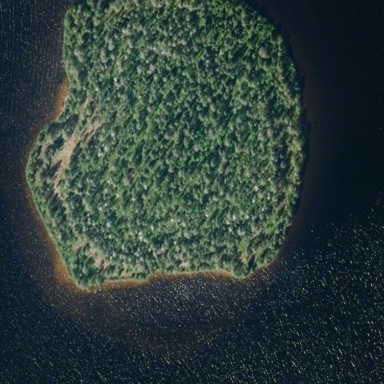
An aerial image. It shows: Islet.